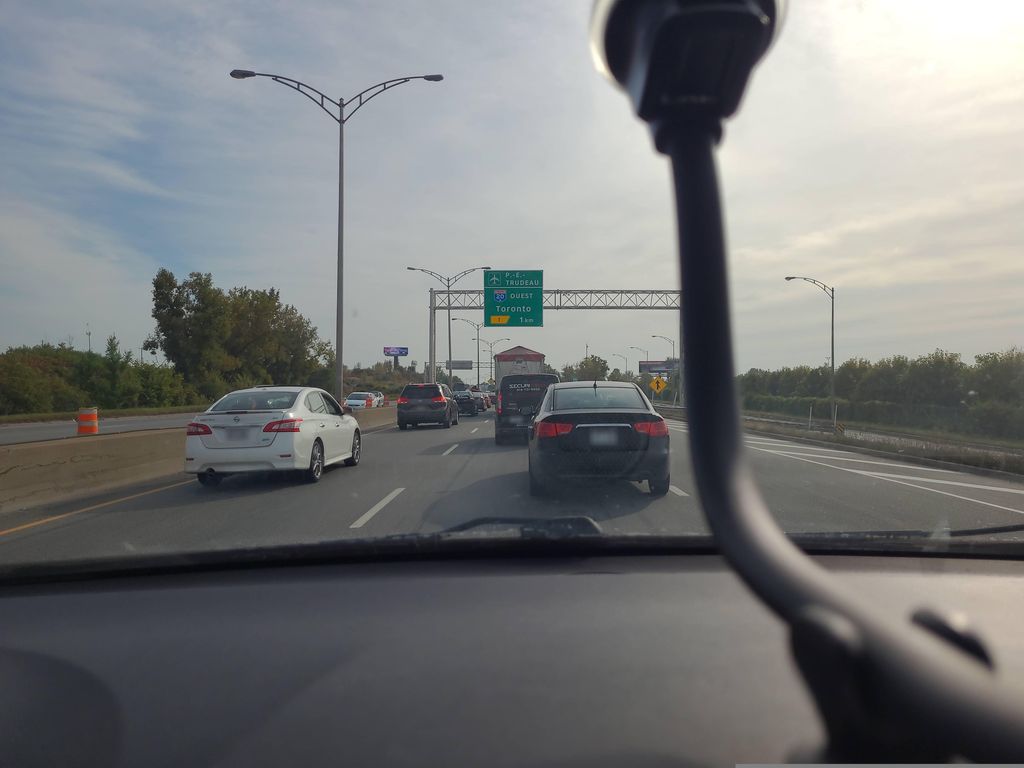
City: montreal